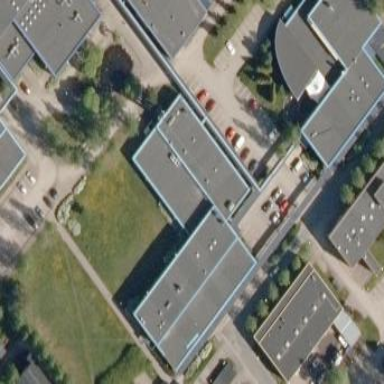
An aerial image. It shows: Building featuring metal roof. It is clear that the building has multiple parts.